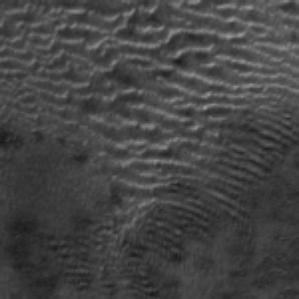
Label: frost